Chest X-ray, PA view. Patient: 37 years old, sex M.
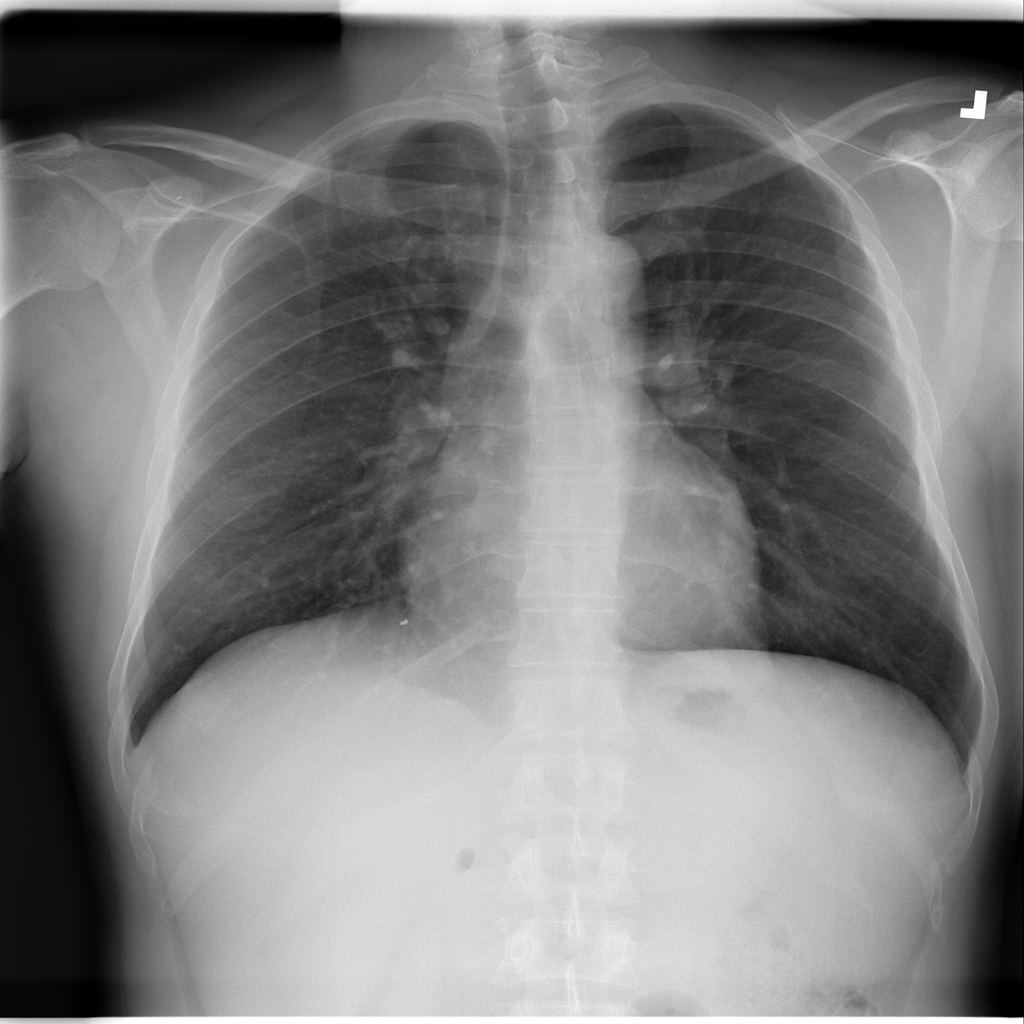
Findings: No Finding